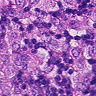
Metastatic tissue present: yes